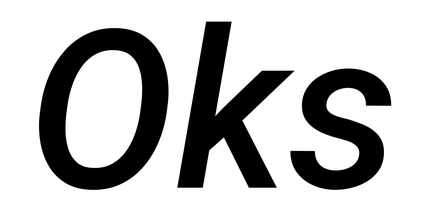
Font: Roboto-Italic_Medium_Italic